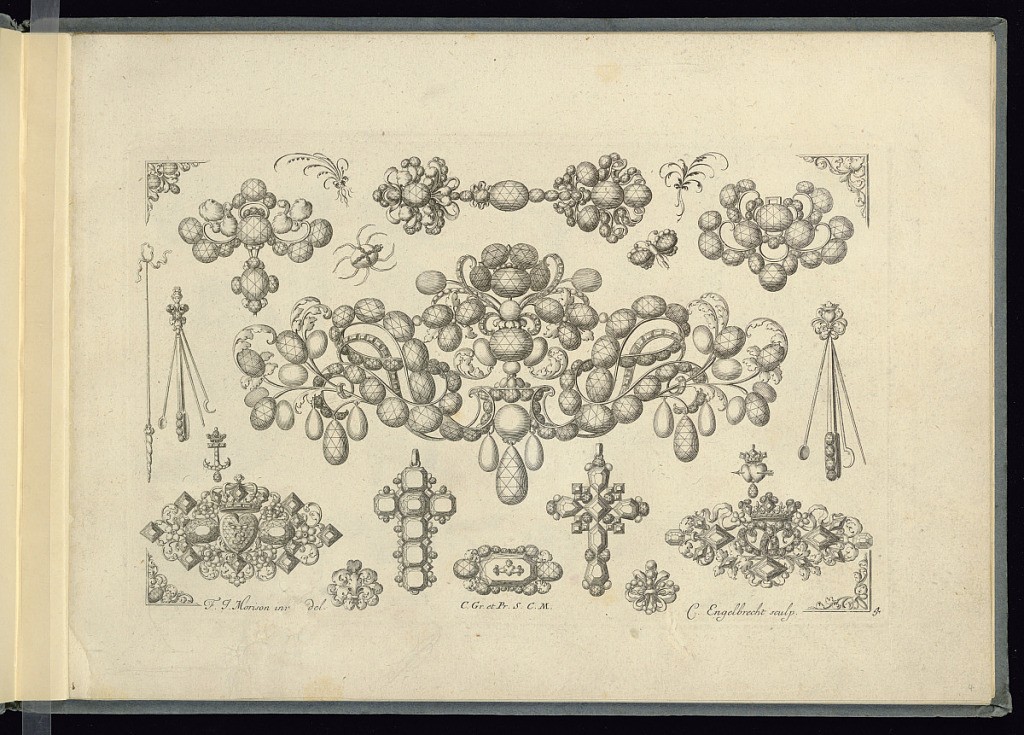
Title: Jewelry Designs
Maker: Friedrich Jacob Morison, German, active 1693 – 1699
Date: ca. 1700
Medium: Engraving on laid paper
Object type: Print
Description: Designs for jewelry, including broaches, pendants and ornament featuring scrolling leaves, a spider, hearts, crosses, crowns, an anchor, pearls, and jewels. The plate is signed and numbered.